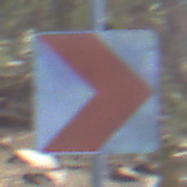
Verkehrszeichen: RichtungstafelnInKurvenKleinLinks
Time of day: MorningAfternoon
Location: Outdoor (Nature)
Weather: Clear
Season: NotSpecified
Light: Natural